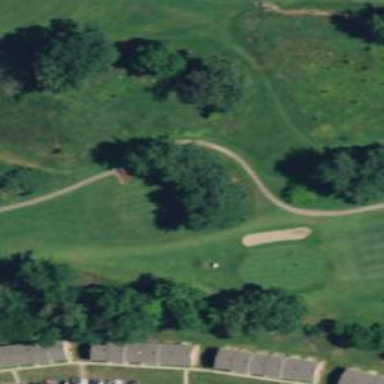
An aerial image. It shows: Grass area designated as golf tee.